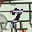
Label: 7